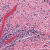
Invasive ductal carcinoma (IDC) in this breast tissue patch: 1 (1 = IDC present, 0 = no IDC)